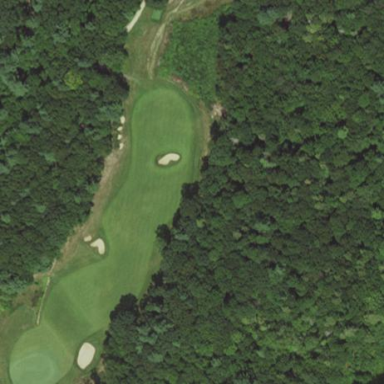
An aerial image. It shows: Golf rough area.